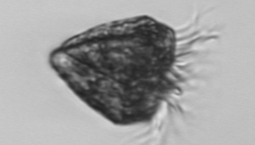
Label: Strombidium_morphotype2